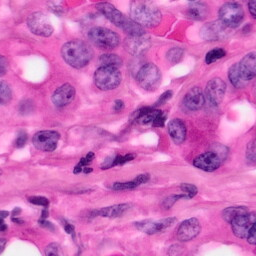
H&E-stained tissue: Pancreatic